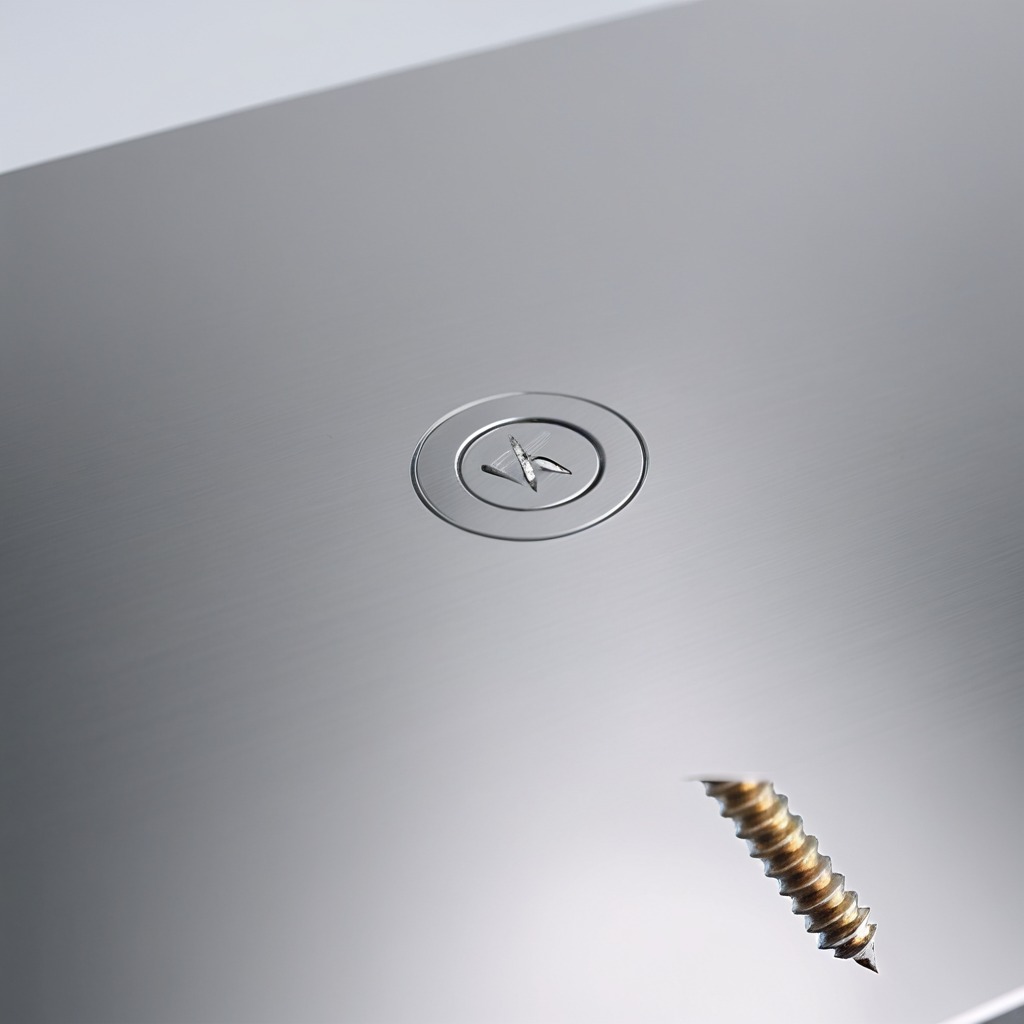
A metal screw is lying on the stainless steel table in a high-end prototyping lab.